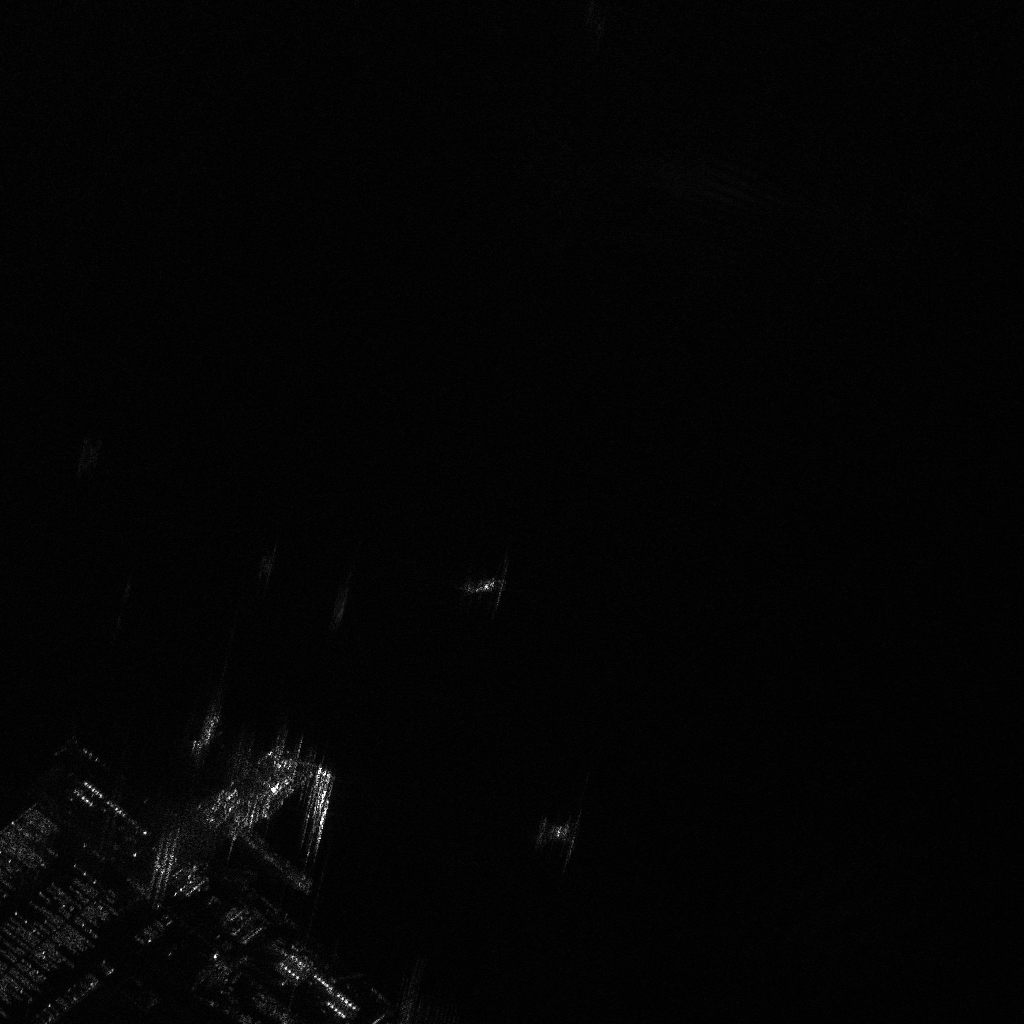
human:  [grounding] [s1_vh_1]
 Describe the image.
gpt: In the satellite image, there is  <ref>1 large container </ref> <box>[[52, 78, 55, 85, 83]]</box> located at bottom,  <ref>1 large container </ref> <box>[[43, 55, 50, 58, 8]]</box> located at center.